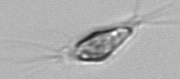
Label: Chrysochromulina